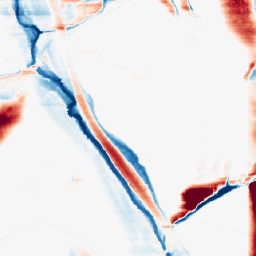
Category: morphological
Decomposition family: morphological_rect
Decomposition parameters: operation: average
width: 50
height: 3
Upsampling method: nearest
Upsampling parameters: scale: 2
Upsampling scale: 2